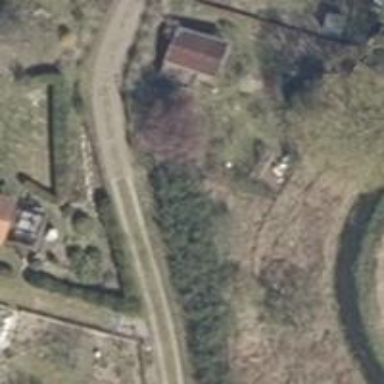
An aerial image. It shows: Footway with gravel surface.